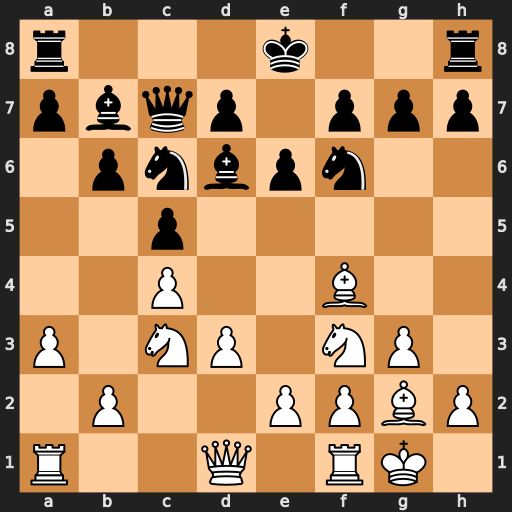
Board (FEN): r3k2r/pbqp1ppp/1pnbpn2/2p5/2P2B2/P1NP1NP1/1P2PPBP/R2Q1RK1
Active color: w
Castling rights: kq
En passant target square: -
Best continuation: Nb5 Bxf4 Nxc7+